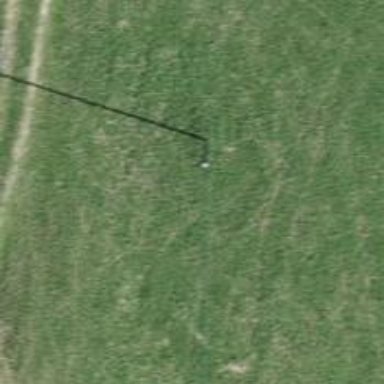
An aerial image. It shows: Minor power line.